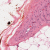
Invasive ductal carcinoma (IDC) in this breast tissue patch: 0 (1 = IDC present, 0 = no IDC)